Field crop: maize
Growth stage: 2
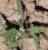
Species: atriplex